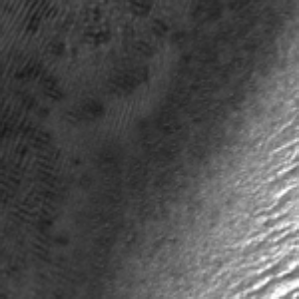
Label: frost